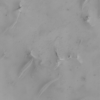
Label: not_dusty